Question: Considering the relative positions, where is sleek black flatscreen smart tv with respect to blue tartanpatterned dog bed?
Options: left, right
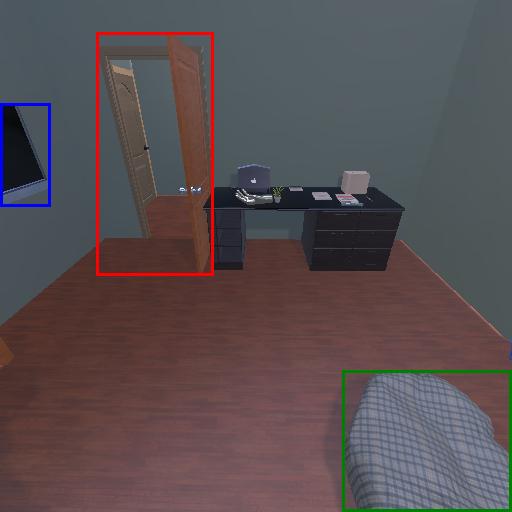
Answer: left